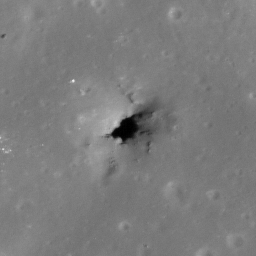
Pit: Copernicus 12
Host crater: Copernicus
Host type: impact_melt
Lunar coordinates: latitude 9.554, longitude 340.725